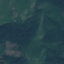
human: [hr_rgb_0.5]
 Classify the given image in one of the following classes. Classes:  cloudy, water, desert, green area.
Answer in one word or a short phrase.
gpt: green area